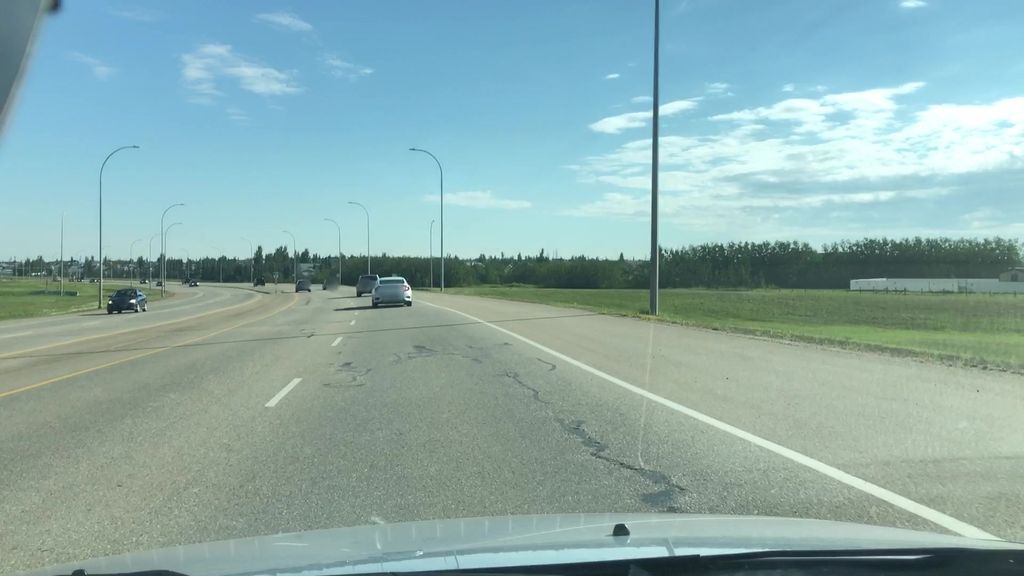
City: edmonton